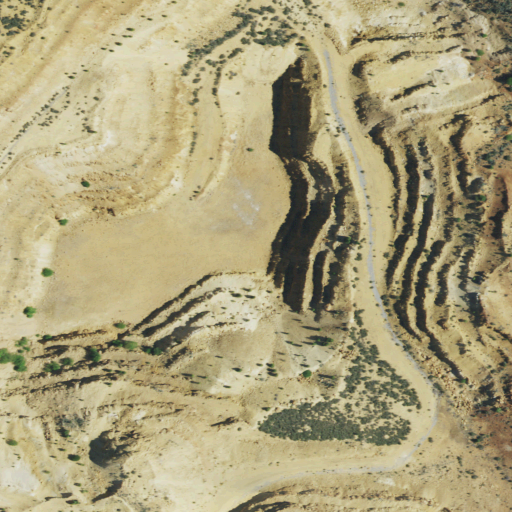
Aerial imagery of mountain in California named Hayden Hill containing grassland, herbaceous wetlands, shrub, and barren land